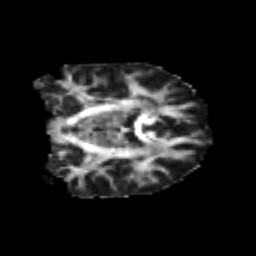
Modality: FA
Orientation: coronal
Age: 23
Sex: male
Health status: healthy